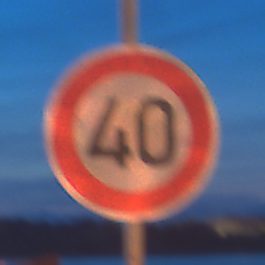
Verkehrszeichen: Geschwindigkeit40
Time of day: Night
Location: Outdoor (Urban)
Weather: PartlyCloudy
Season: NotSpecified
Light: Artificial